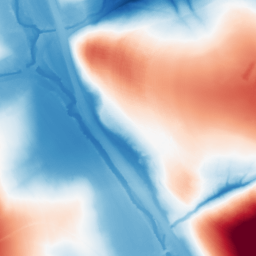
Category: morphological
Decomposition family: tophat_combined
Decomposition parameters: size: 100
Upsampling method: sinc_blackman
Upsampling parameters: scale: 4
kernel_size: 16
Upsampling scale: 4